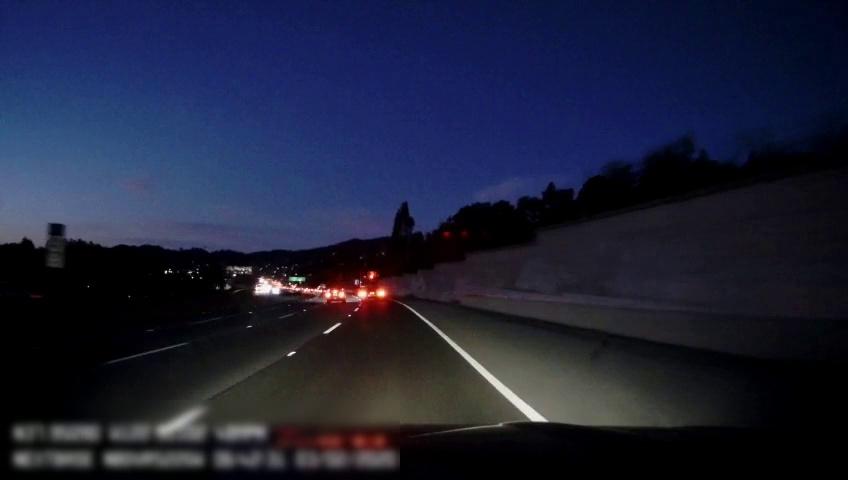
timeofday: Night
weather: Other
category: Drivable Space
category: Vehicles | Car
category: Vehicles | Truck
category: Lanes | Current Lane
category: Lanes | Current Lane
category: Lanes | Alternate Lane
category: Lanes | Alternate Lane
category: Traffic | Signs